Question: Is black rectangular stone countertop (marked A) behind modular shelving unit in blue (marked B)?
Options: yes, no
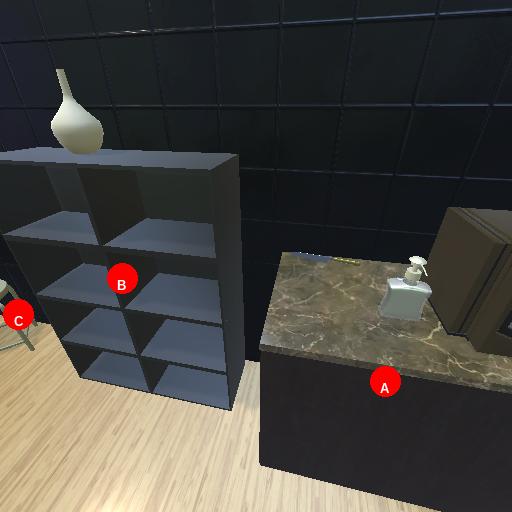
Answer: yes